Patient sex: M
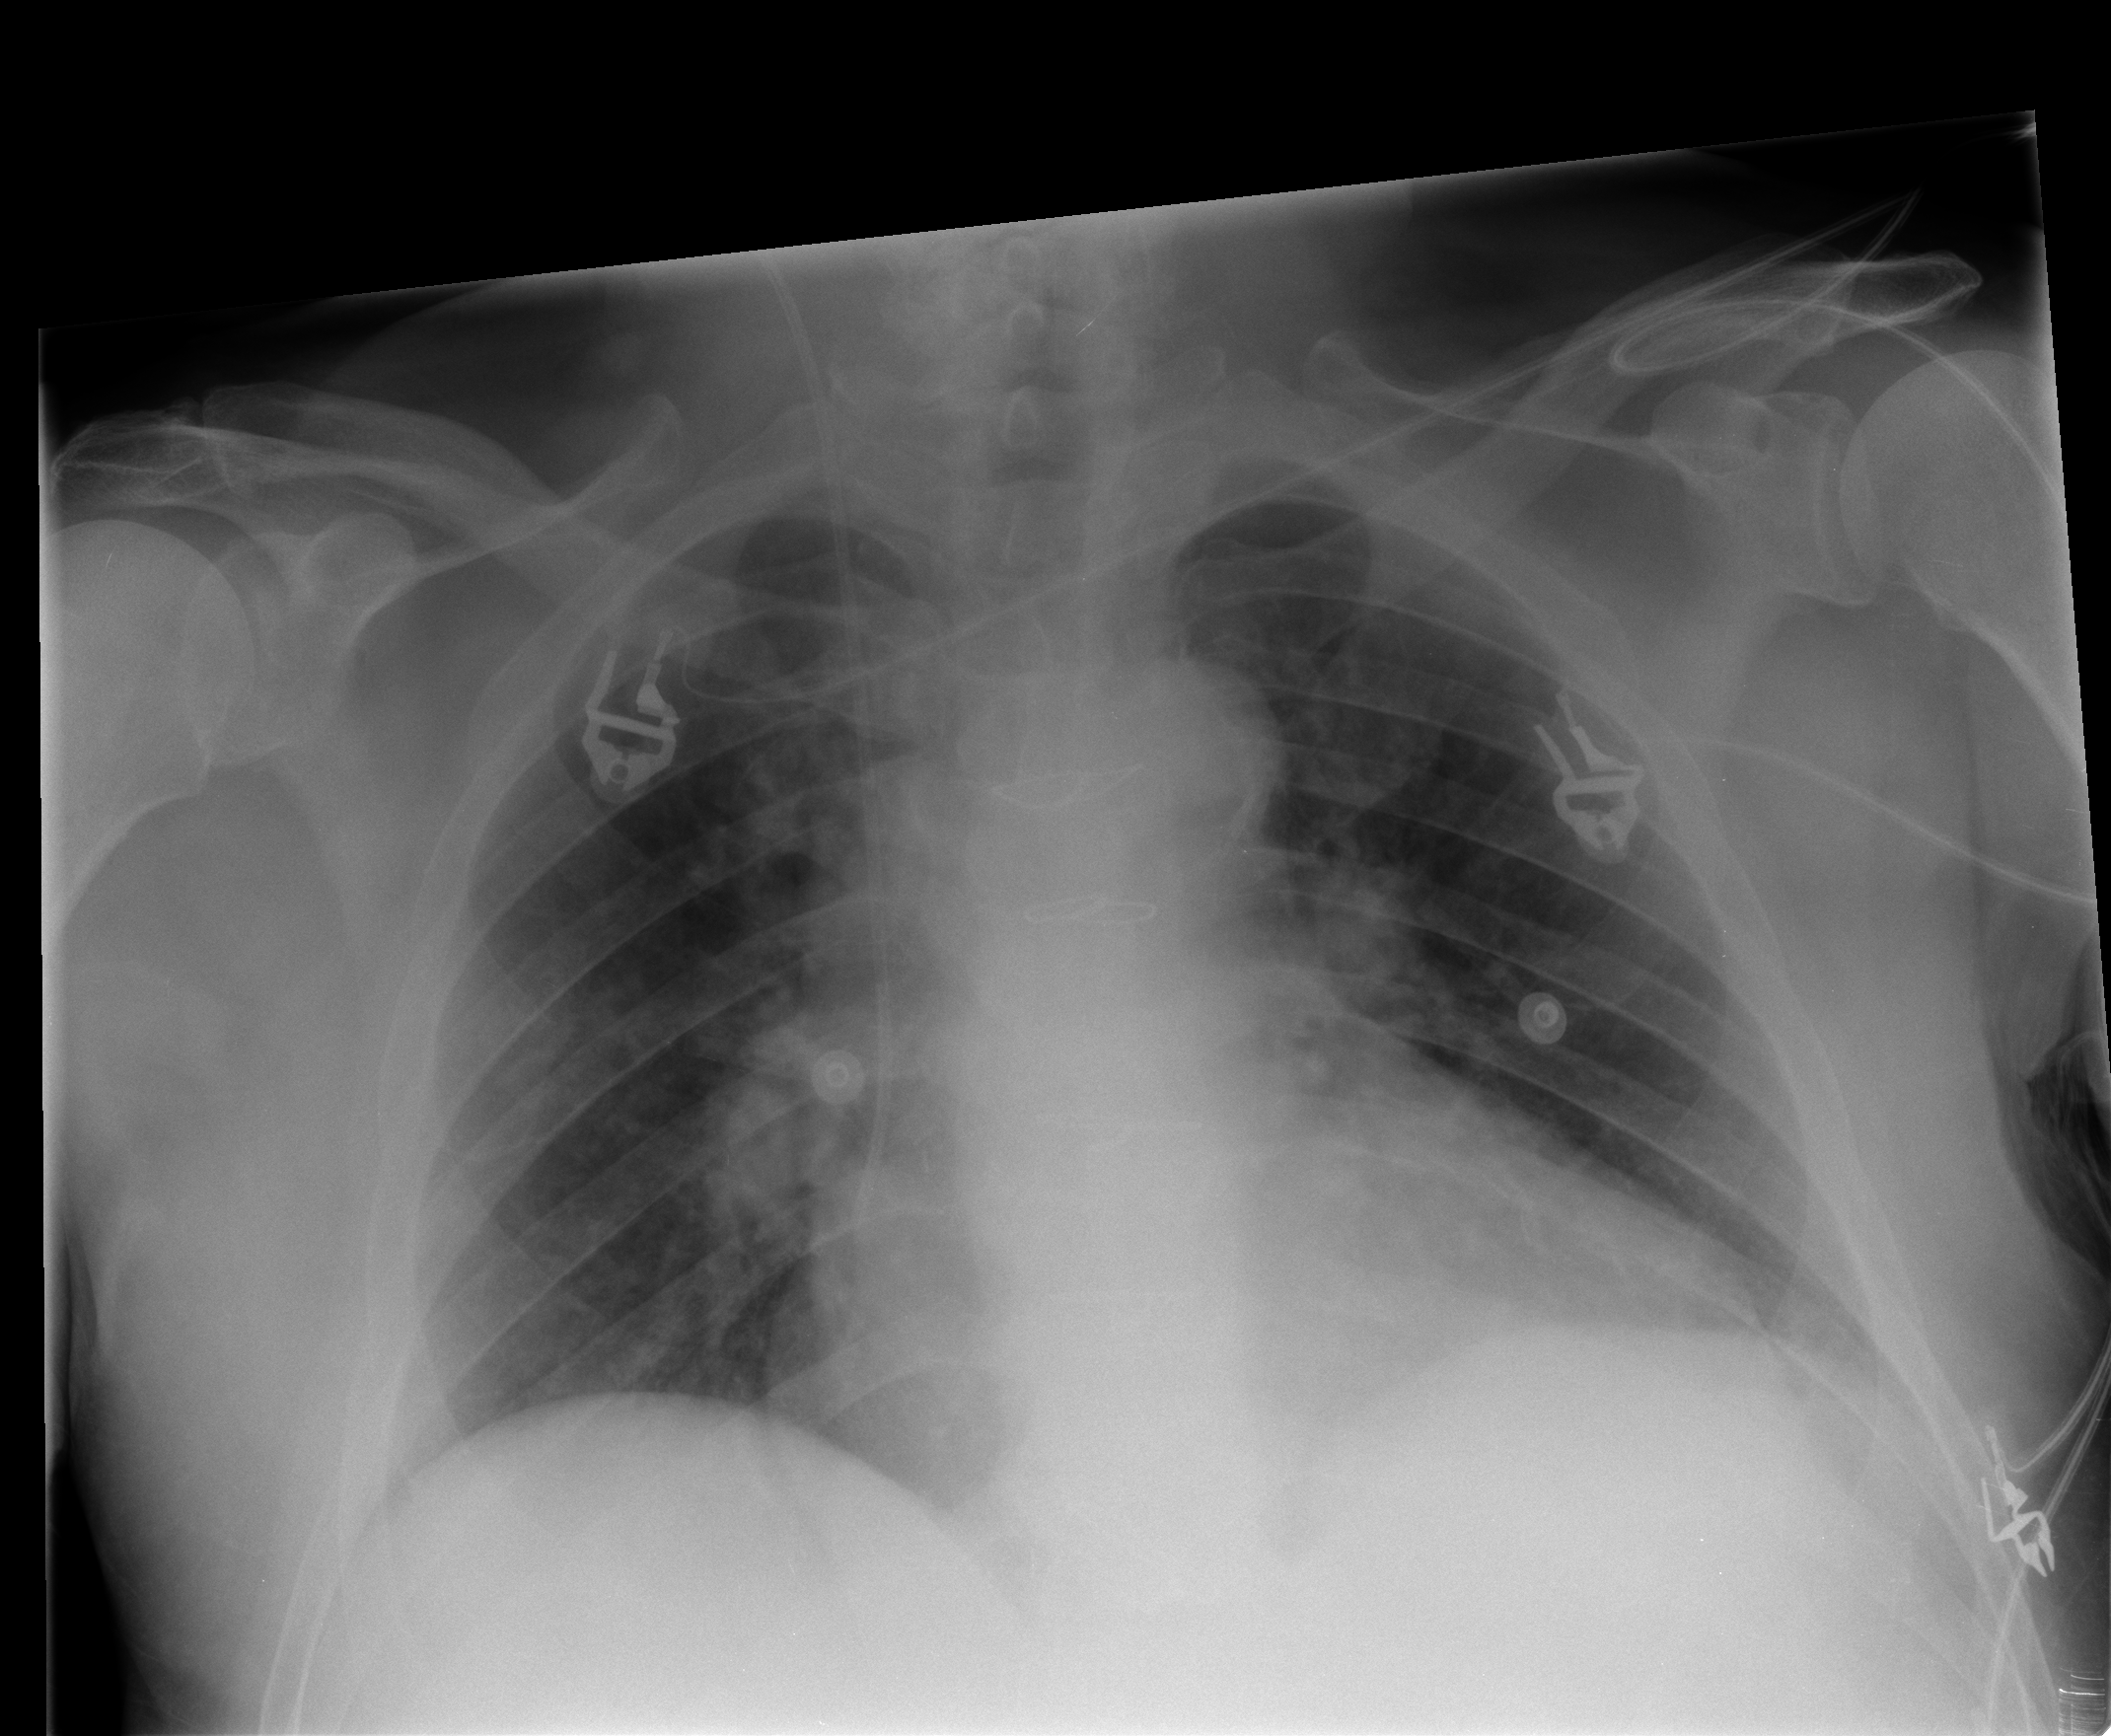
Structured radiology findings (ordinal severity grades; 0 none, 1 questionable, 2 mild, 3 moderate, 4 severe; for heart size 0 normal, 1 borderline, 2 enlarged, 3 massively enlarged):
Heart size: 2
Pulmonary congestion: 0
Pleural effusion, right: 0
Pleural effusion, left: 0
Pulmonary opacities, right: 0
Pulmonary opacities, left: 0
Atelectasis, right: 2
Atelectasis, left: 2